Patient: sex F, age 33
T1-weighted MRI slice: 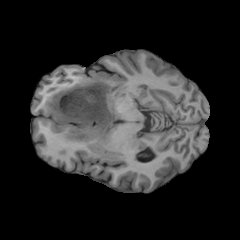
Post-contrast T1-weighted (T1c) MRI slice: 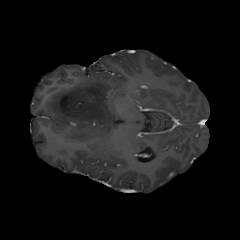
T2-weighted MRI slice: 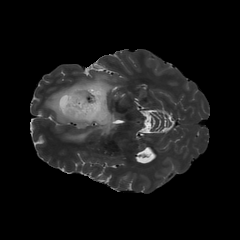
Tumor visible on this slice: yes
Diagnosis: Astrocytoma, IDH-mutant
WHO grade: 4